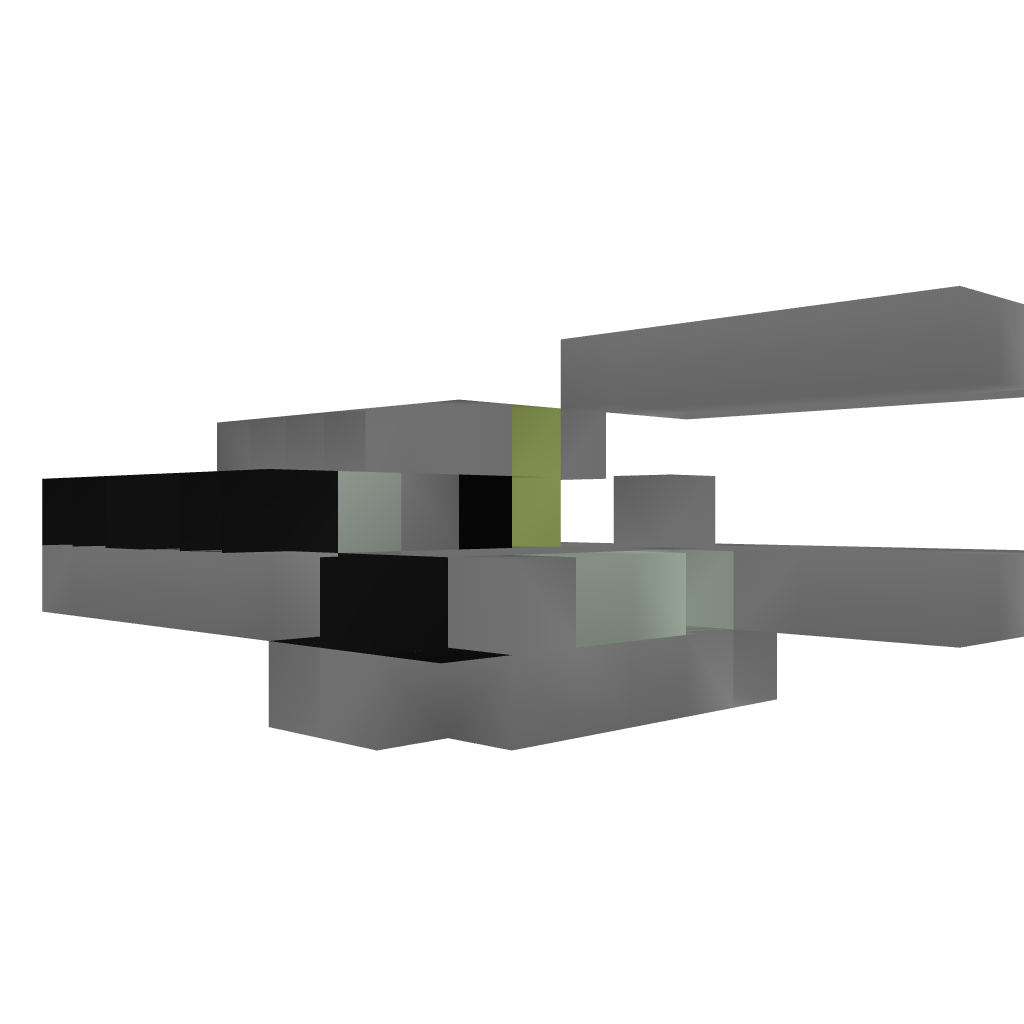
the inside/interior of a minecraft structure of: Simple Cave Trap